Aerial crown-view tile of a tropical tree (Barro Colorado Island, Panama), acquired 20250512:
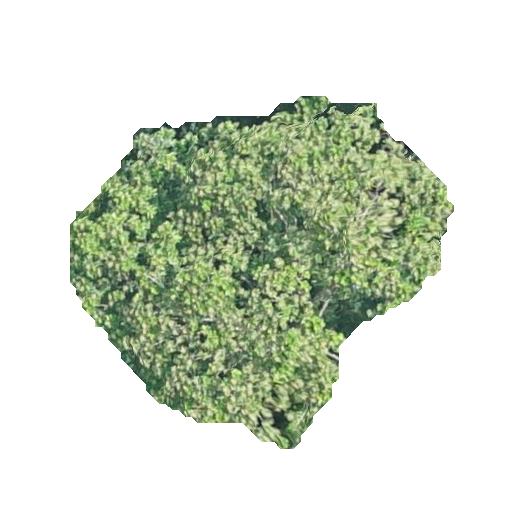
Species: Anacardium excelsum
GBIF accepted scientific name: Anacardium excelsum
Crown area: 129.47 m²